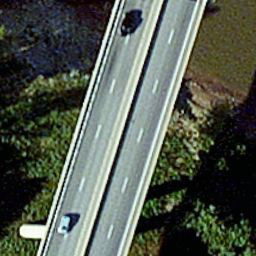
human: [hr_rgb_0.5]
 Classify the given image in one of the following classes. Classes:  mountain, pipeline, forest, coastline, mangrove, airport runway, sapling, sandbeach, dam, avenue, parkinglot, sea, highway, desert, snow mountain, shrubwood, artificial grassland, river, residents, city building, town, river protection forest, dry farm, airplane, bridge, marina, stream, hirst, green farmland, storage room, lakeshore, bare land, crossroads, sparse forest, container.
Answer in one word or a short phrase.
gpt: bridge